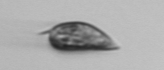
Label: Prorocentrum_triestinum